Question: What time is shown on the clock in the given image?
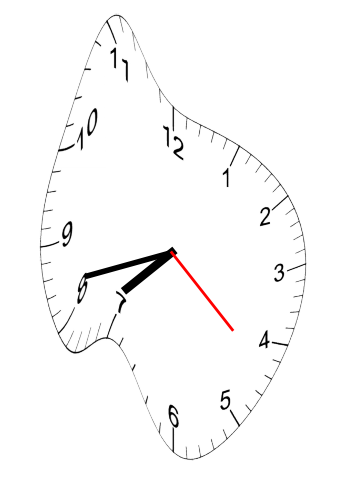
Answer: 07:42:22